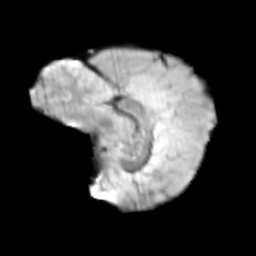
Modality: T2w
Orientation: sagittal
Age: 13
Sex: male
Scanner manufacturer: siemens
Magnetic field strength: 3 T
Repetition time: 3.8 s
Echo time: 0.07 s